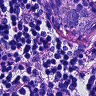
Metastatic tissue present: no